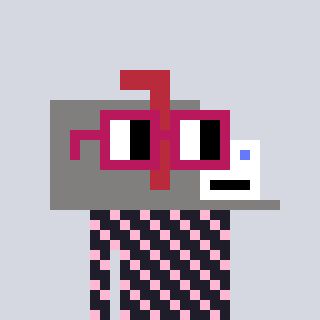
a pixel art character with square dark red glasses, a mailbox-shaped head and a grayscale-colored body on a cool background